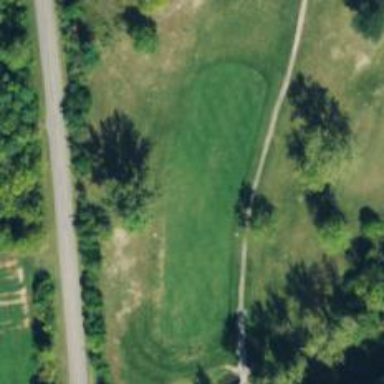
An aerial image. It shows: Golf hole.